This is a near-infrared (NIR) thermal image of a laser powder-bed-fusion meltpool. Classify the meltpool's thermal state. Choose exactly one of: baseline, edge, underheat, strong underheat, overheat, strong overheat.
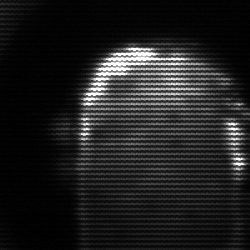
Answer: baseline